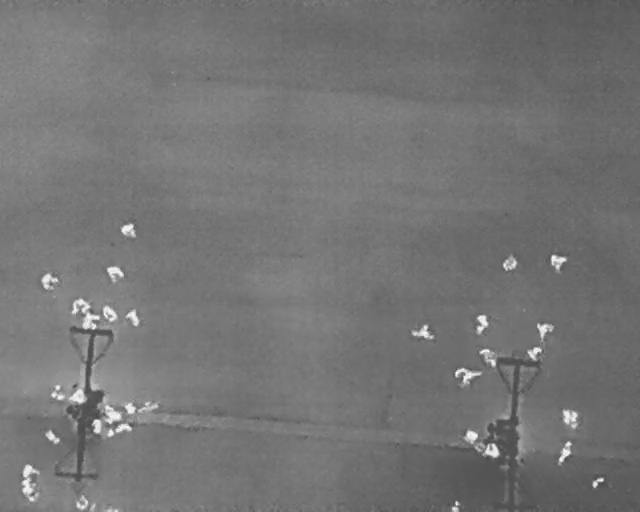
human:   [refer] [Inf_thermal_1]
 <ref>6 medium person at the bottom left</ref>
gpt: <box>[[7, 74, 10, 77, 2], [19, 78, 21, 80, 2], [13, 81, 16, 84, 2], [6, 84, 9, 86, 125], [3, 89, 5, 93, 2], [11, 96, 14, 99, 2]]</box>

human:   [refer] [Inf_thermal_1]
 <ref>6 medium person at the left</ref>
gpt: <box>[[18, 43, 21, 46, 2], [19, 60, 22, 63, 150], [10, 58, 12, 60, 2], [12, 58, 14, 61, 2], [15, 59, 18, 62, 142], [12, 60, 15, 64, 2]]</box>

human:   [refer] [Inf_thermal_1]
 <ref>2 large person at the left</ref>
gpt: <box>[[16, 51, 19, 55, 2], [6, 53, 9, 56, 2]]</box>

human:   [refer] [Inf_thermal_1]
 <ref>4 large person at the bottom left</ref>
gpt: <box>[[10, 75, 13, 79, 2], [15, 79, 18, 82, 2], [17, 81, 19, 86, 148], [2, 94, 6, 97, 142]]</box>

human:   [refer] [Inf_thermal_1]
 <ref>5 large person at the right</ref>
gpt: <box>[[85, 49, 88, 52, 2], [77, 49, 81, 53, 2], [73, 62, 76, 64, 2], [83, 62, 86, 66, 2], [74, 68, 78, 71, 2]]</box>

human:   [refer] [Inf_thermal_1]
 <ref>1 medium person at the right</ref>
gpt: <box>[[82, 67, 84, 70, 2]]</box>

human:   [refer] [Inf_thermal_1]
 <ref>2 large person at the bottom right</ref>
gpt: <box>[[71, 70, 74, 76, 2], [87, 79, 91, 83, 2]]</box>

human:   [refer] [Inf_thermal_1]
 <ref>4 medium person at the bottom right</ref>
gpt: <box>[[86, 87, 90, 89, 25], [75, 86, 77, 89, 2], [72, 83, 74, 86, 2], [70, 97, 72, 99, 2]]</box>